Field crop: maize
Growth stage: 1
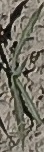
Species: sorghum